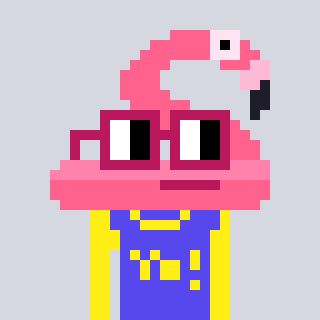
a pixel art character with square dark red glasses, a flamingo-shaped head and a computerblue-colored body on a cool background